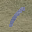
Label: 1